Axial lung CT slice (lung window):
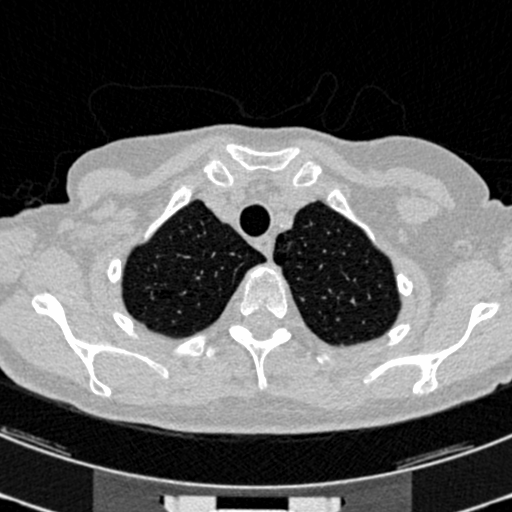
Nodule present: no